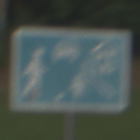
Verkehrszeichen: BeginnVerkehrsberuhigterBereich
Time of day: SunriseSunset
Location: Outdoor (Nature)
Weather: PartlyCloudy
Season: NotSpecified
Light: Natural